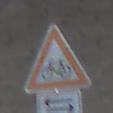
Verkehrszeichen: RadverkehrRechts
Zusatzzeichen unten: RichtungsangabeDurchPfeile7
Umgebung: Outdoor, Nature
Tageszeit: SunriseSunset
Wetter: PartlyCloudy
Licht: Natural
Jahreszeit: NotSpecified
Kontrast: HighContrast